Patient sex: M
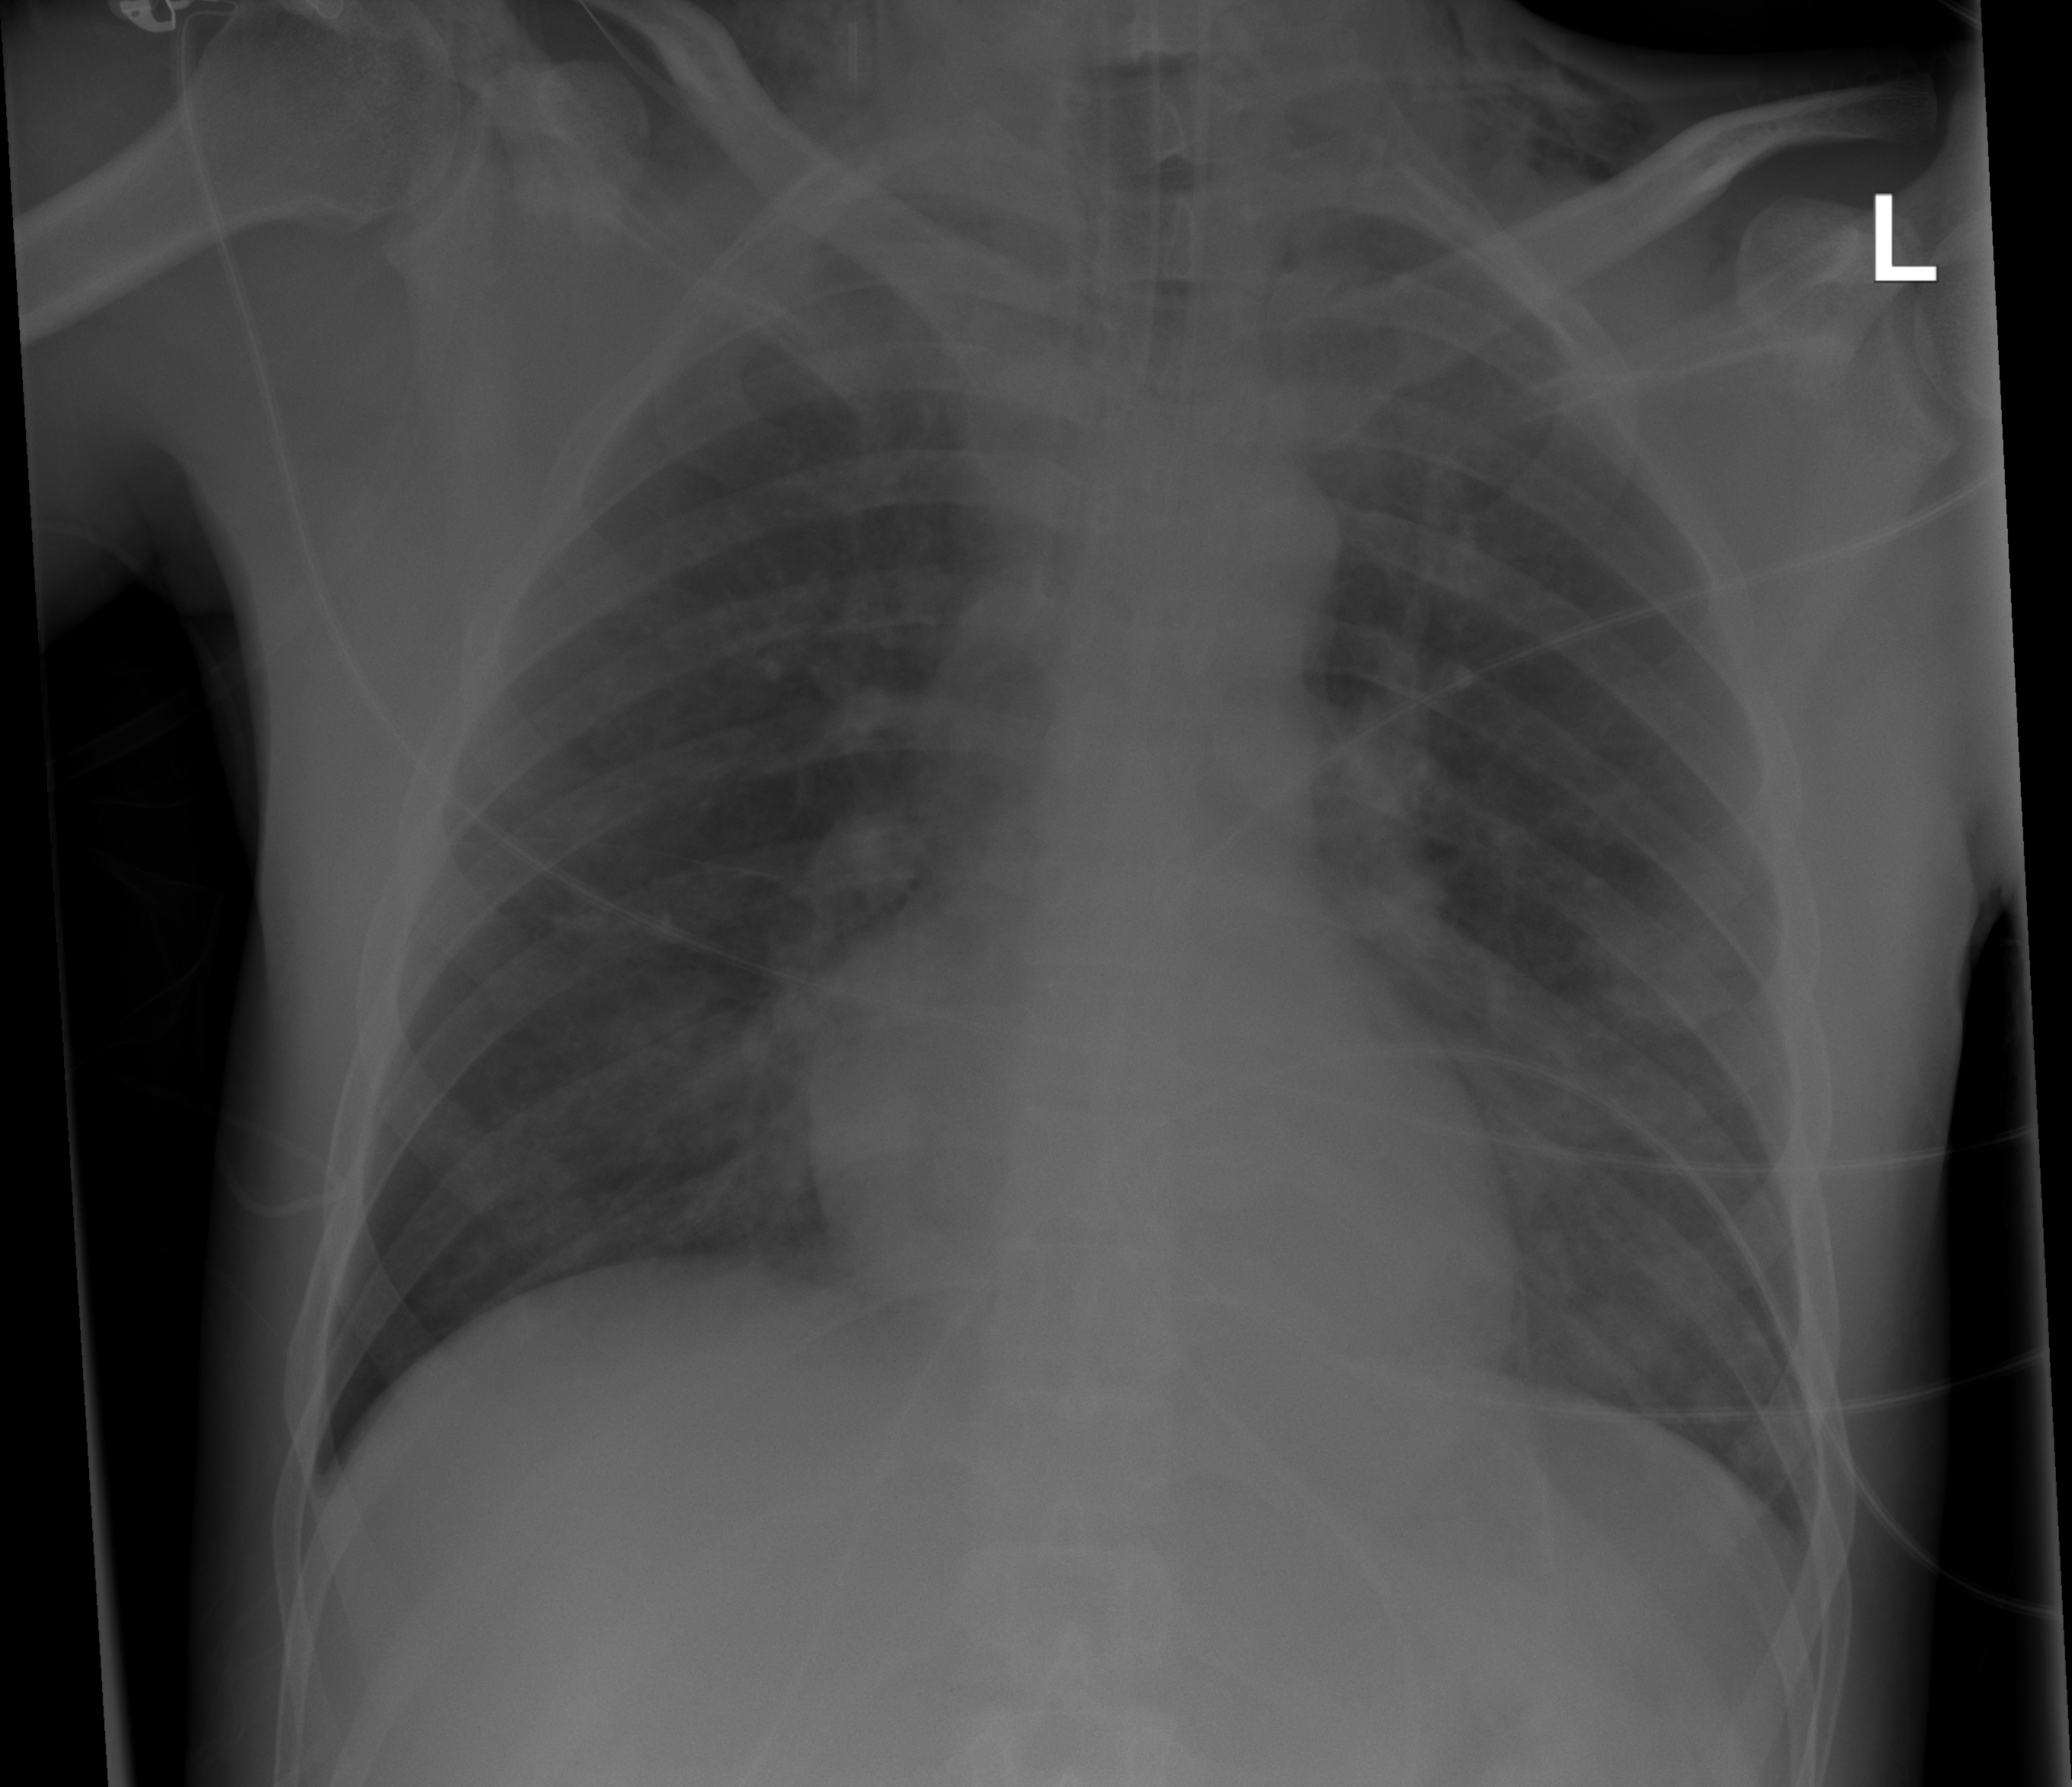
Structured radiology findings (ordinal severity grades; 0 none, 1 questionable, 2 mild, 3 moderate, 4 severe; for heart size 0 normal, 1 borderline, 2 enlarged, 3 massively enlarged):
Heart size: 0
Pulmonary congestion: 0
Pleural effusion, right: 0
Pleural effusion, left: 3
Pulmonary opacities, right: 2
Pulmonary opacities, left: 2
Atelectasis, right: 0
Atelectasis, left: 2